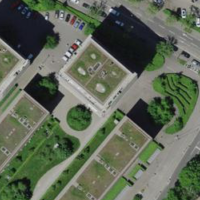
EUNIS habitat code: 54
Species observed at this site:
Osmia bicornis